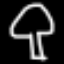
Label: mushroom